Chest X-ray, PA view. Patient: 37 years old, sex F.
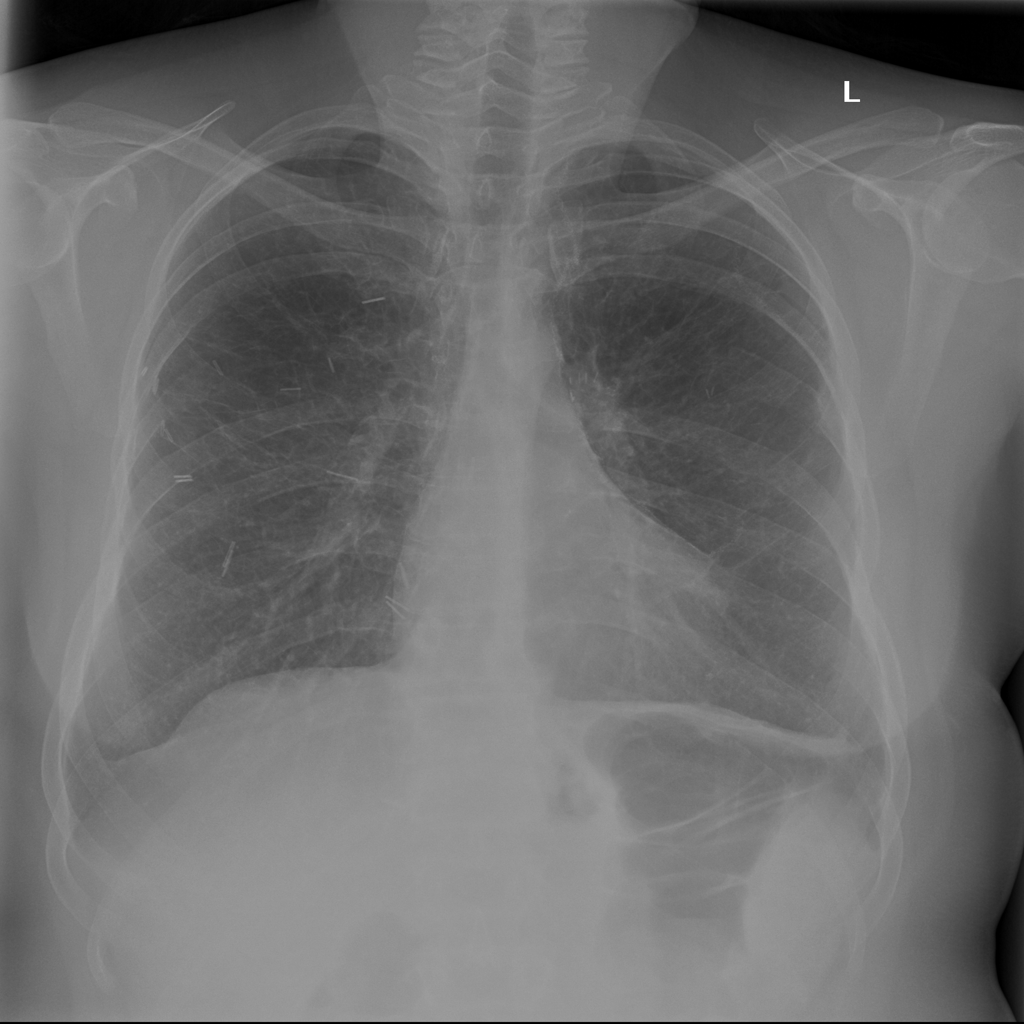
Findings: No Finding